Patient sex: M
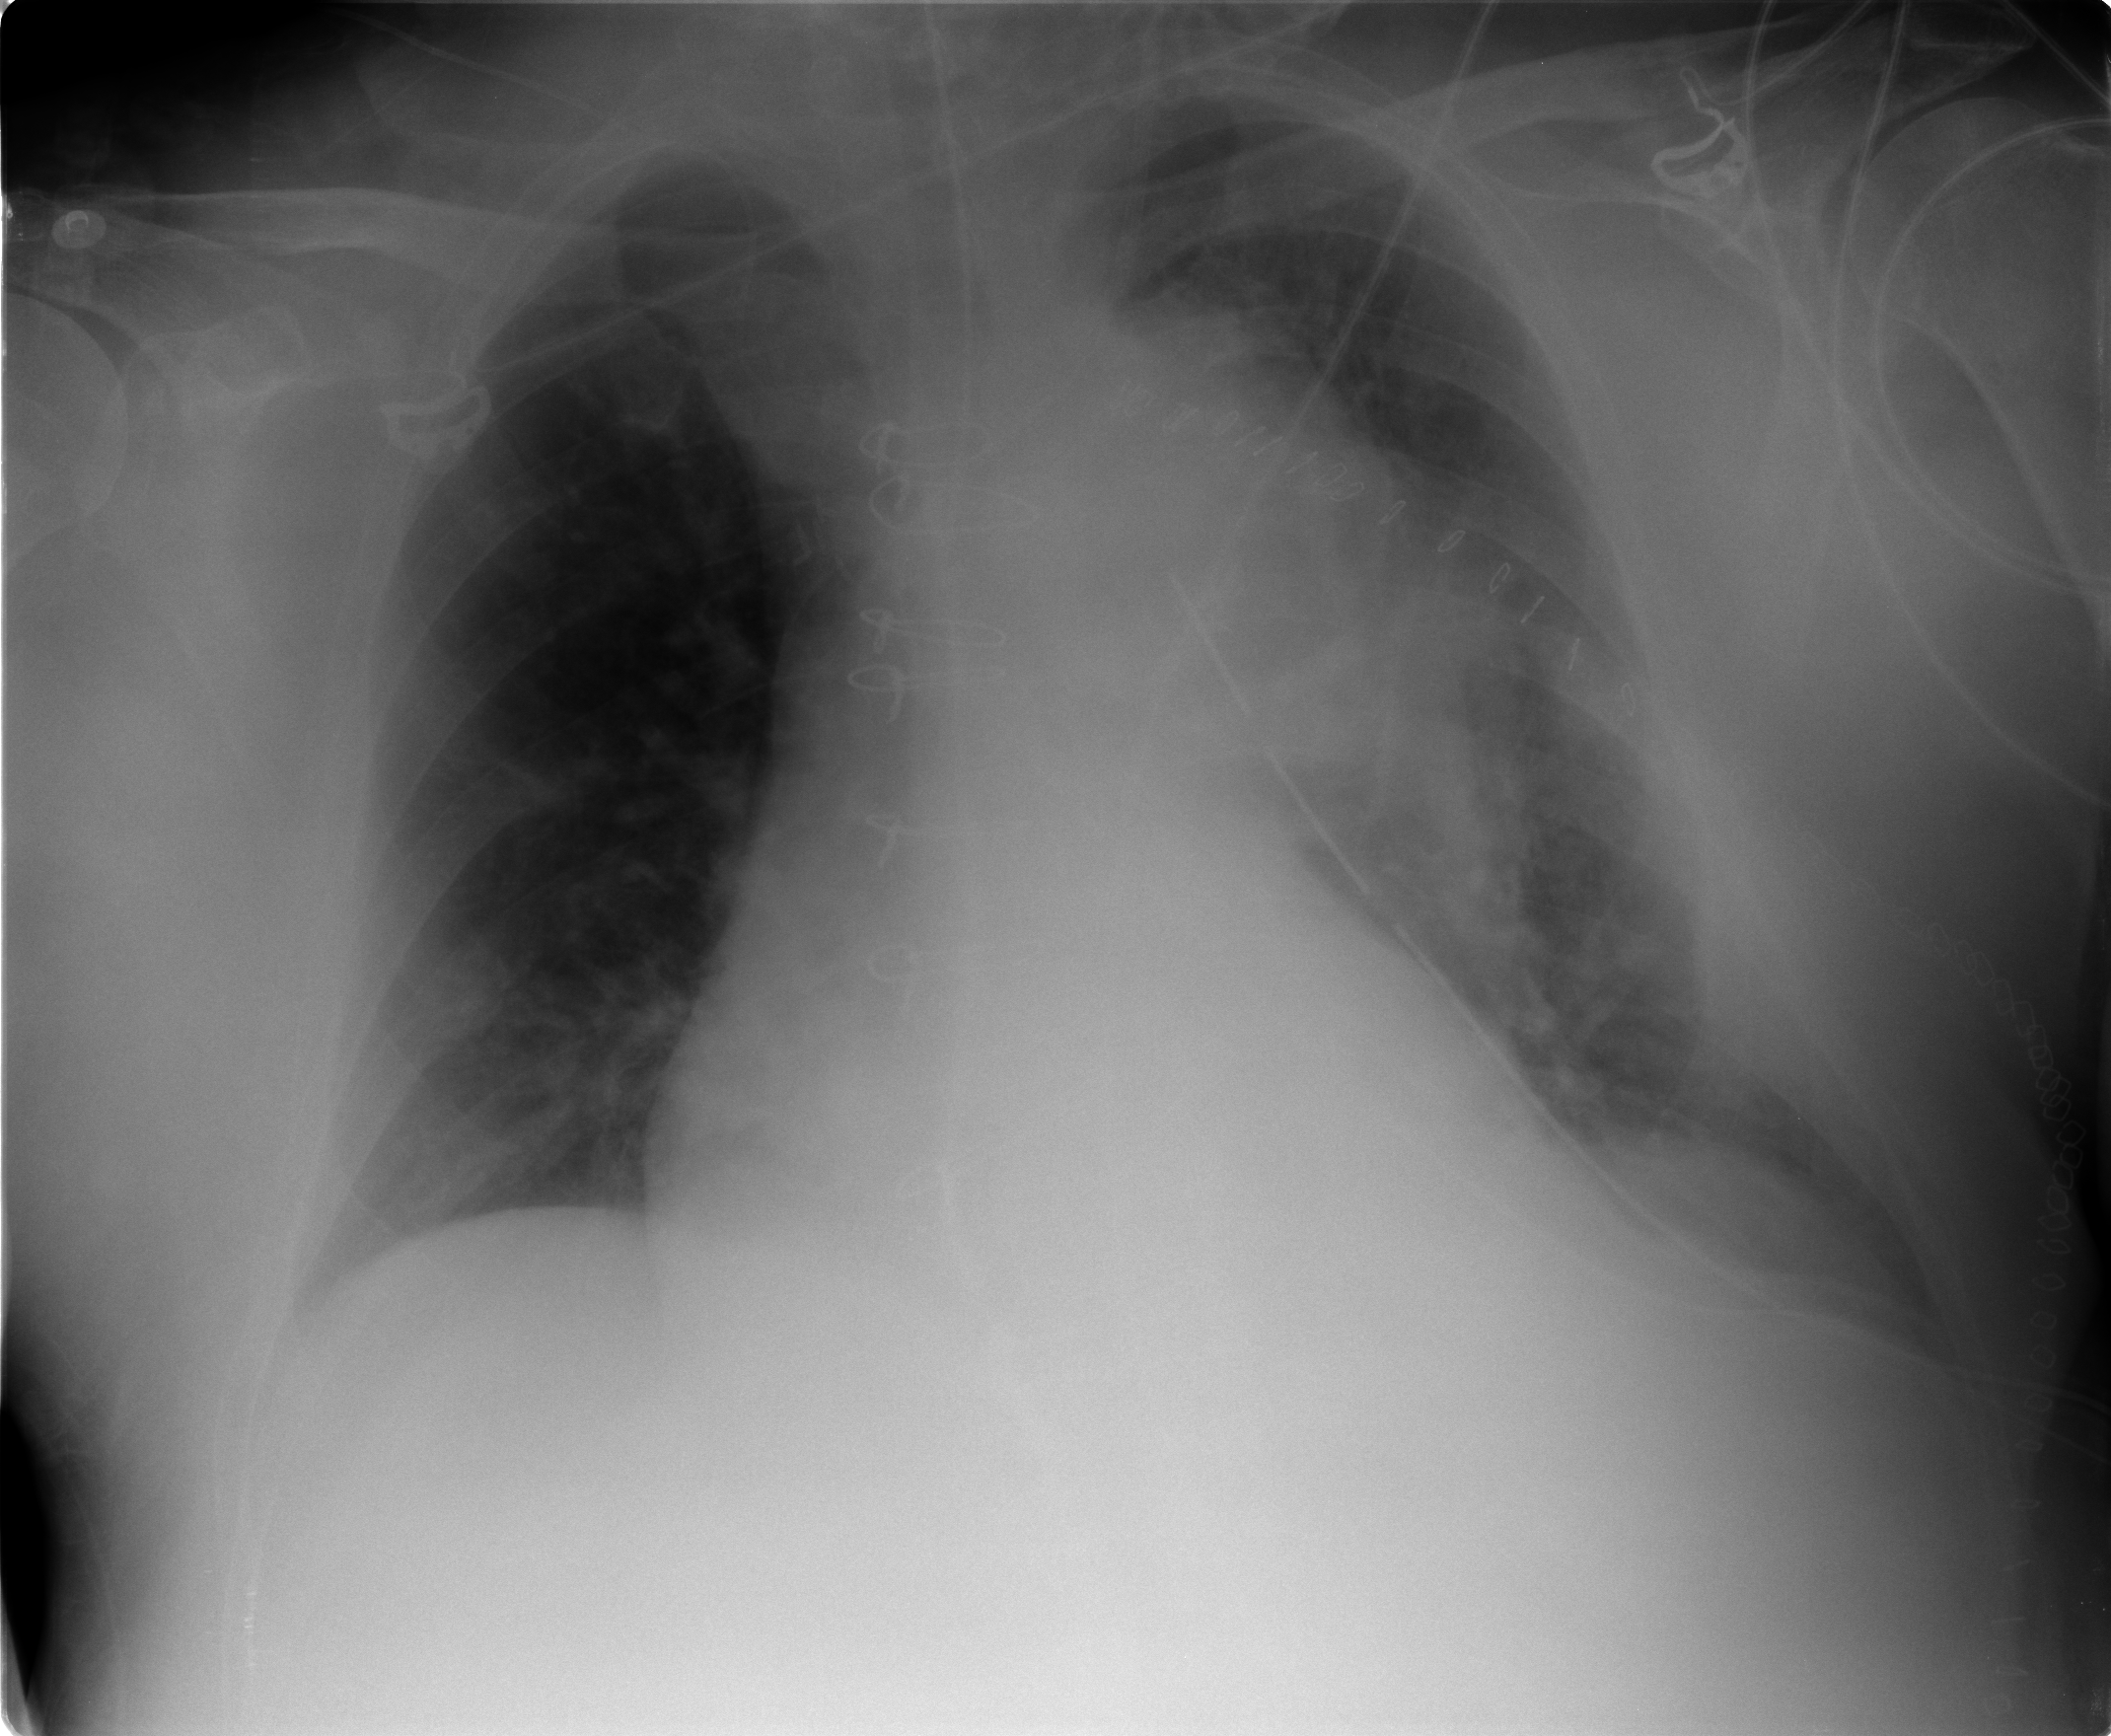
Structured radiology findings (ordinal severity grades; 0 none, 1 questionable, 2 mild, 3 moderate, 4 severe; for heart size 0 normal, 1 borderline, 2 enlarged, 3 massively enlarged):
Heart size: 2
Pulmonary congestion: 2
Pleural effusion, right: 2
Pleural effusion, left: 2
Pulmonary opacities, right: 1
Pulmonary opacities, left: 2
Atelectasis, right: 2
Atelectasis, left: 3